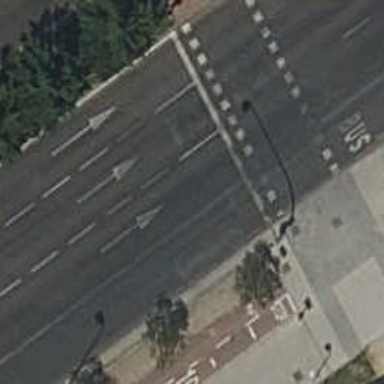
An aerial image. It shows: Primary highway with designated bus lane on the right.